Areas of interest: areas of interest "Temple"
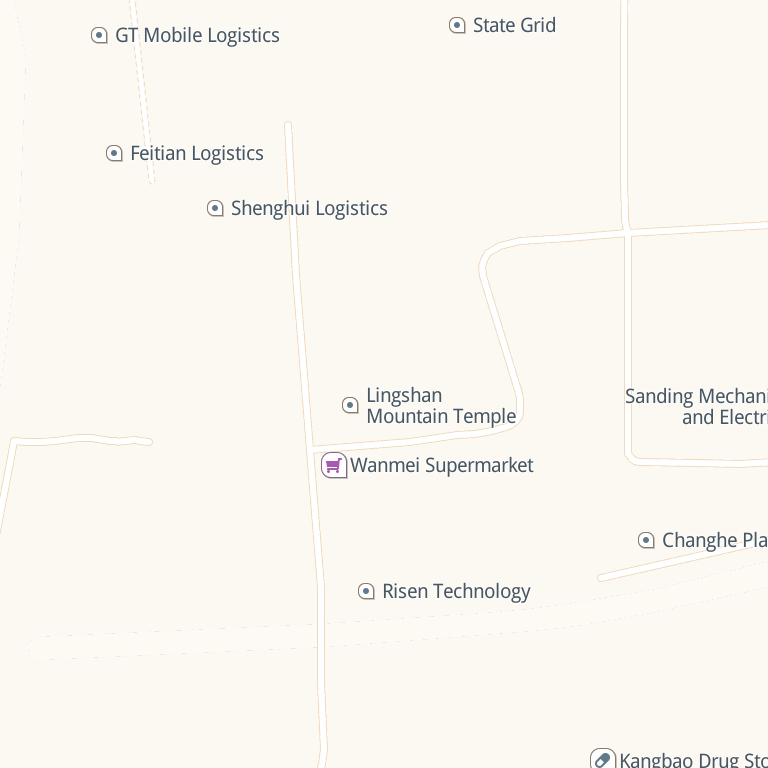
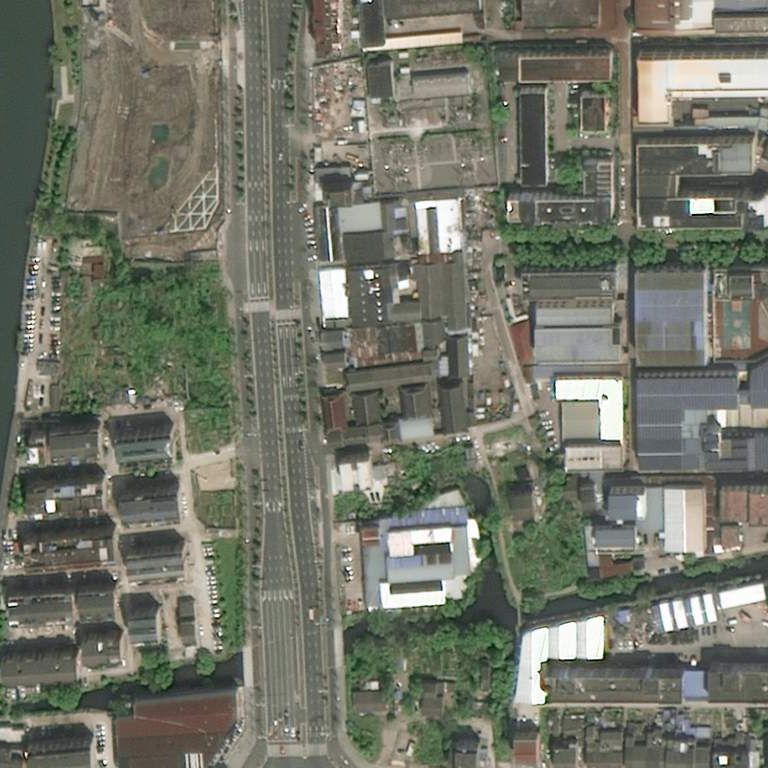